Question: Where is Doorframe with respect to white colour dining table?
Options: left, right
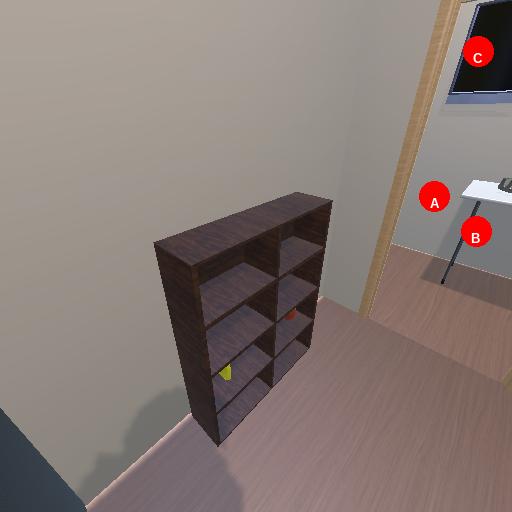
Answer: left